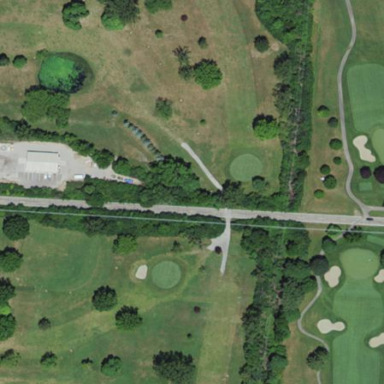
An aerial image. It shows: Rough golf area within woodland setting.